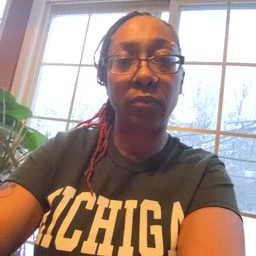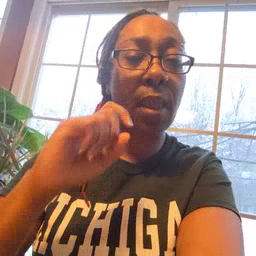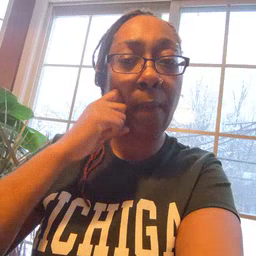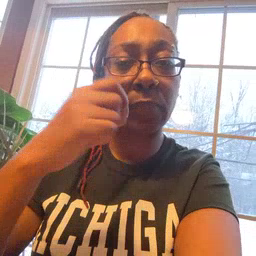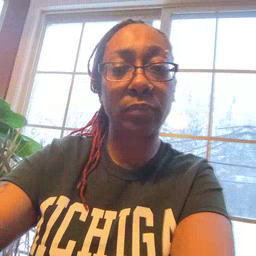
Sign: apple